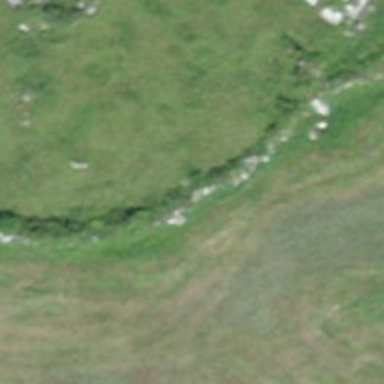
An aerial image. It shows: Dry stone wall barrier.